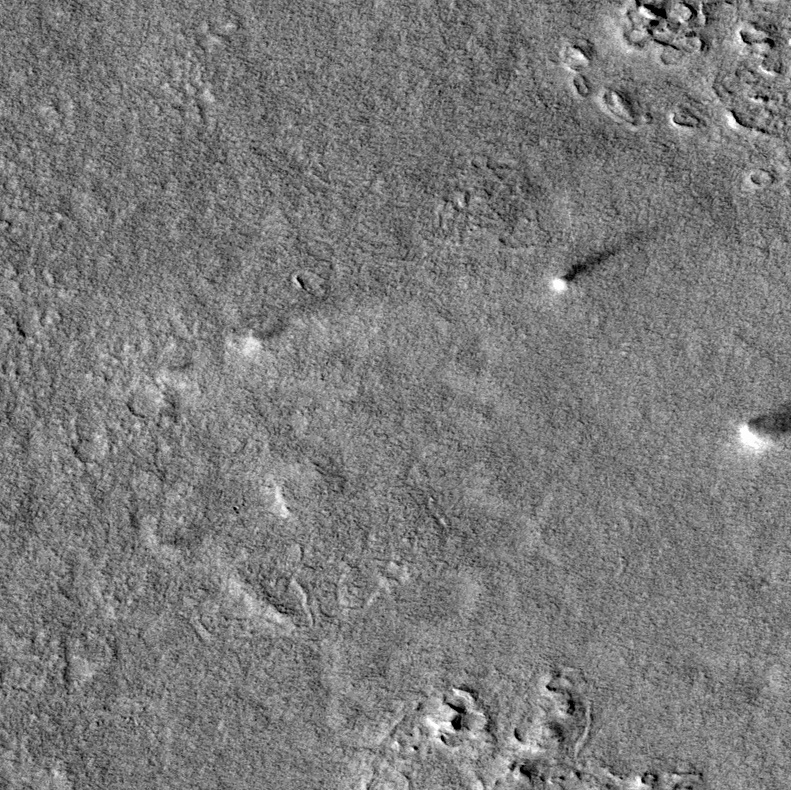
Label: dustdevil, dustdevil, dustdevil